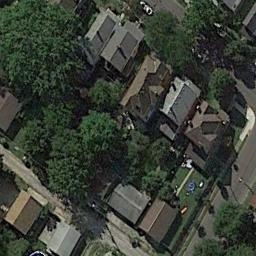
Label: residential